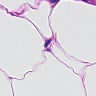
Metastatic tissue present: no